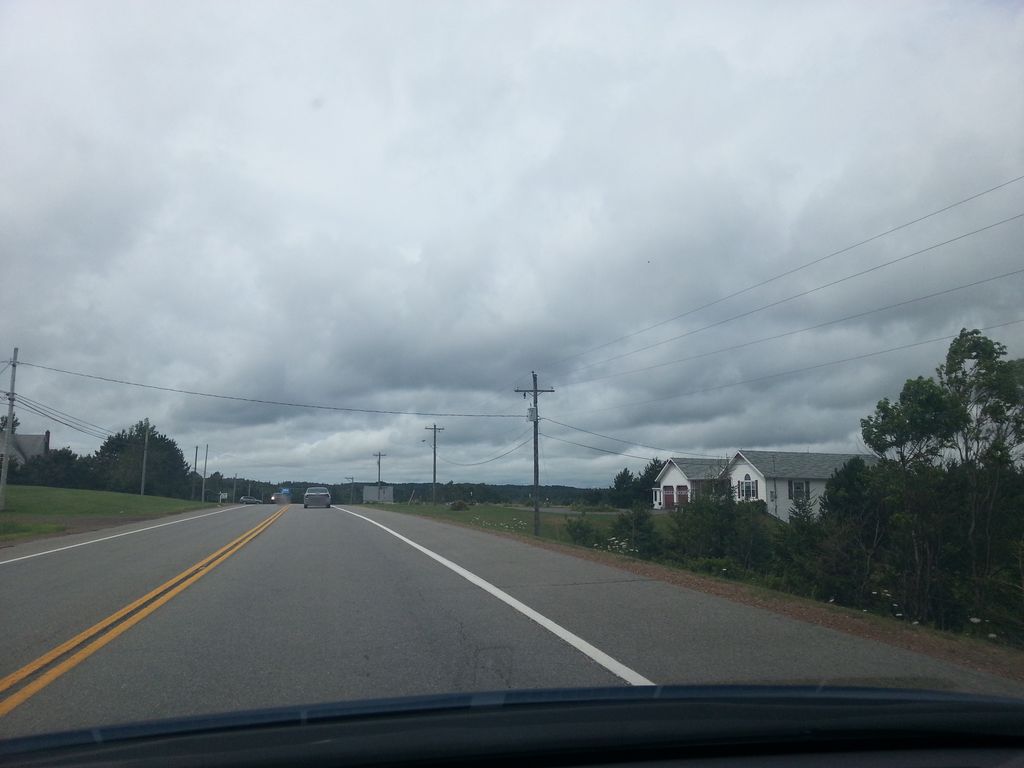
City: charlottetown